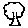
Label: tree